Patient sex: M
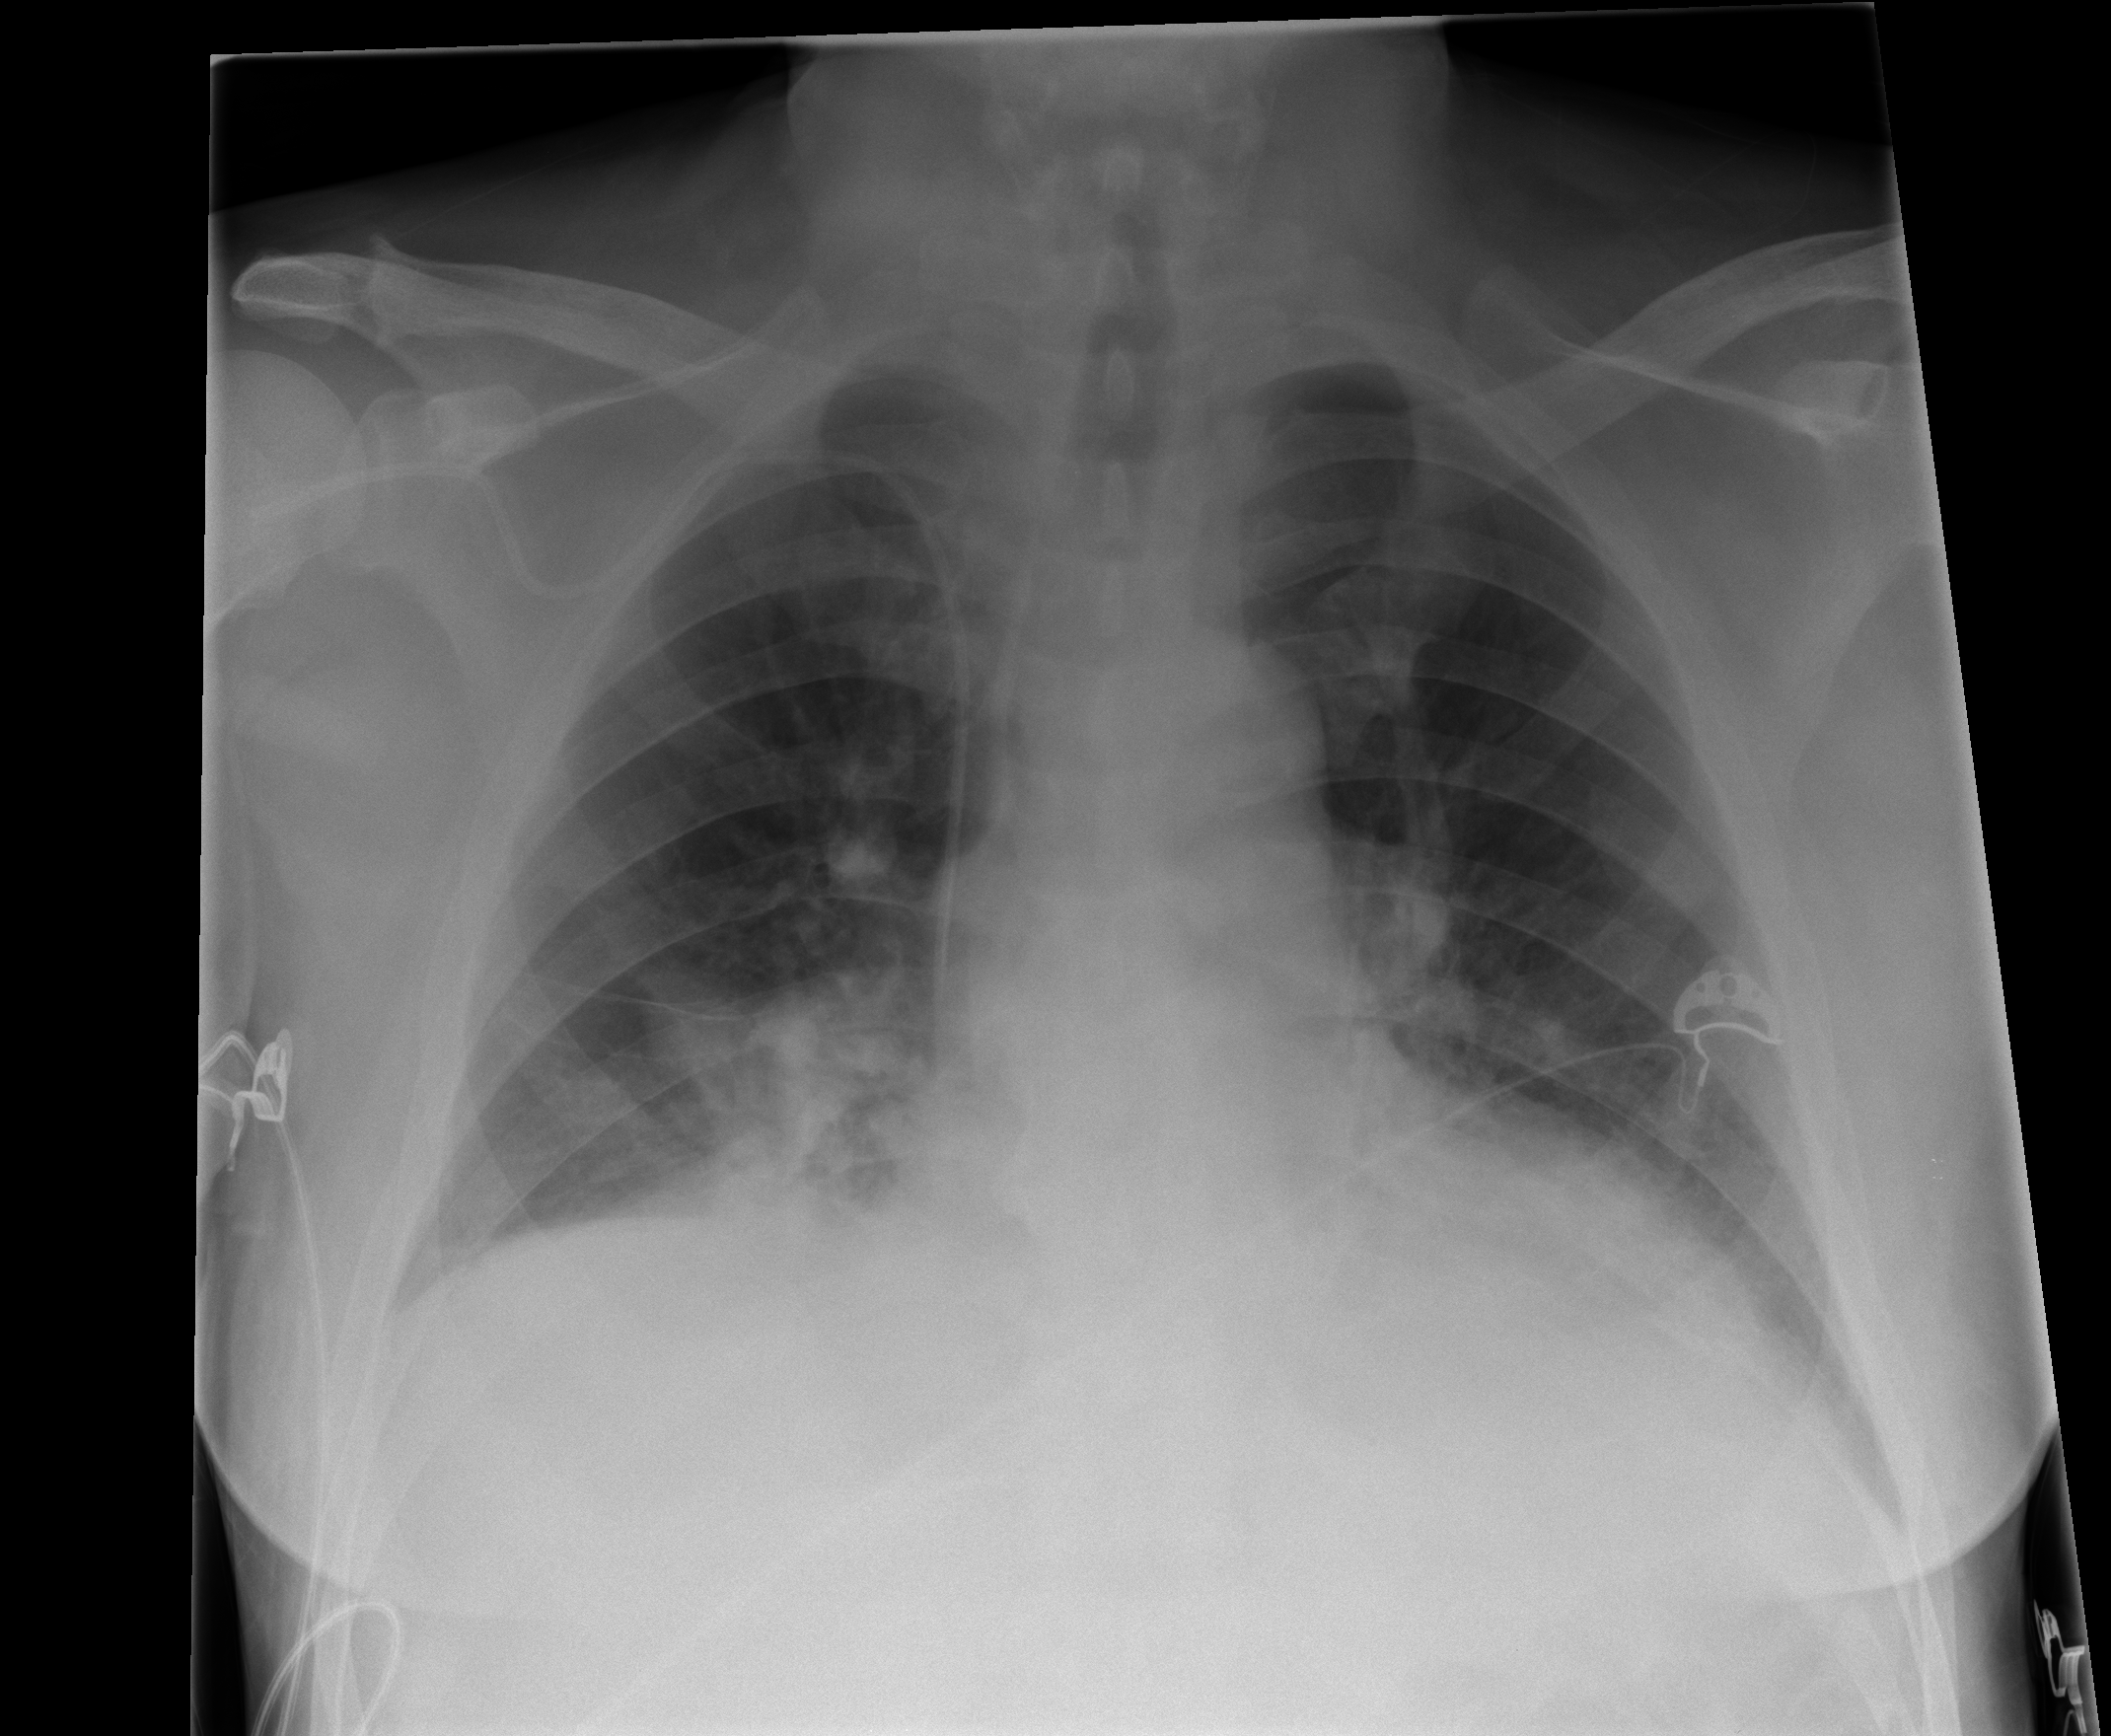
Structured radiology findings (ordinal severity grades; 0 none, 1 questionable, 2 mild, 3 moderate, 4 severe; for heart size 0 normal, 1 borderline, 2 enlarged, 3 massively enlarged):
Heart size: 2
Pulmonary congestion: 2
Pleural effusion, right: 0
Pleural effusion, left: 0
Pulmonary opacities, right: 2
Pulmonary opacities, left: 2
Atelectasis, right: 3
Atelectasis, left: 3